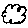
Label: cloud